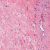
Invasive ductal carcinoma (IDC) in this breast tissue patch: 0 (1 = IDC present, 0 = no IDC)